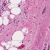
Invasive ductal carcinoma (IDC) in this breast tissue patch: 0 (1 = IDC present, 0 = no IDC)